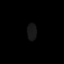
Tissue: lung
Cell type: Epithelial cells
Senescence score: 0.1878
Nuclear area (px): 150
Mean DAPI intensity: 24.187